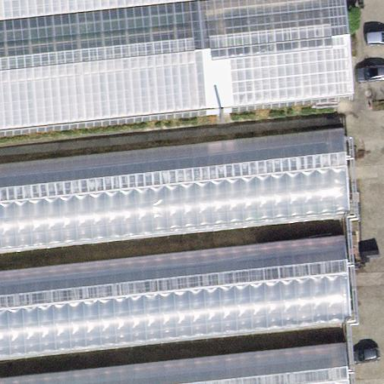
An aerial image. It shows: Greenhouse used for horticulture.